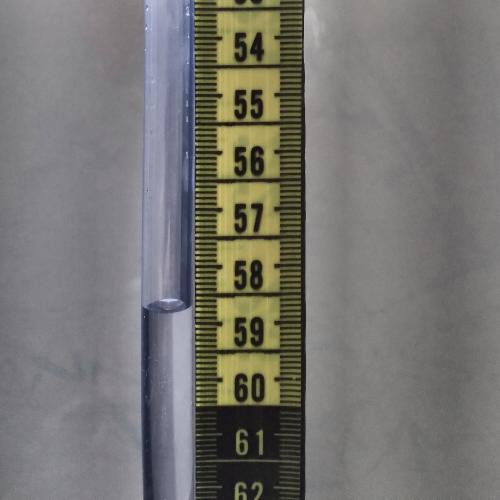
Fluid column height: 58.8 cm